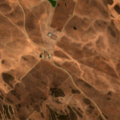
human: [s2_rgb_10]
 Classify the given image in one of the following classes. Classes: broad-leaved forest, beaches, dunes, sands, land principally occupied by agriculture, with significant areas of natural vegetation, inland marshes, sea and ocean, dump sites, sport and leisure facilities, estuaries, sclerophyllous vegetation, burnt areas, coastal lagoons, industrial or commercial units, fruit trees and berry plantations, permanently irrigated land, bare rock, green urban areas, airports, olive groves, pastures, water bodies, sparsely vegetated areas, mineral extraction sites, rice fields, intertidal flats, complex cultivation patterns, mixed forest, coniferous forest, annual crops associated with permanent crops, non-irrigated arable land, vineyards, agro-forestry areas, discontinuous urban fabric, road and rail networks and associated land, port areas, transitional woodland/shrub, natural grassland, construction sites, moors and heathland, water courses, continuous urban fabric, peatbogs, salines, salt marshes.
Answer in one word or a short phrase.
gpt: non-irrigated arable land, land principally occupied by agriculture, with significant areas of natural vegetation